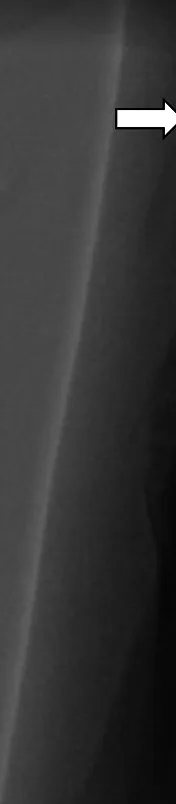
The Penumbra ACE 3Max aspiration catheter can be advanced into the left dorsalis pedis artery and pedal arch during aspiration thrombectomy (arrow). Small clots were retrieved.
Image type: radiology (x_ray)